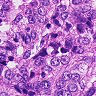
Metastatic tissue present: yes